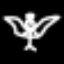
Label: angel